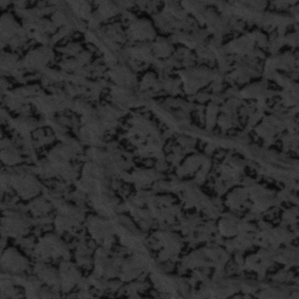
Label: frost